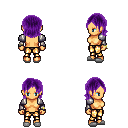
a pixel art fantasy rpg character, female body template, human, tanned skin, steel arm armor, gold greaves, purple long bangs hairstyle, bracelets, white slippers, four views (front, back, left, right), 2x2 character sprite sheet, small pixel art, hard edges, no anti-aliasing